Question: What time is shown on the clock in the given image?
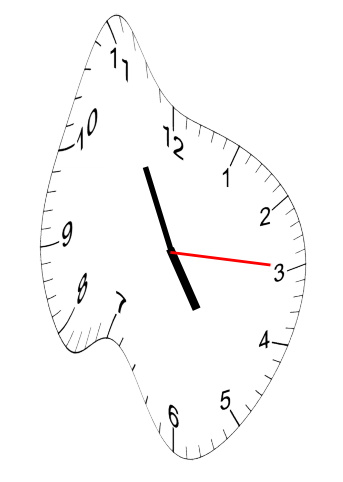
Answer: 04:55:15